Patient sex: F
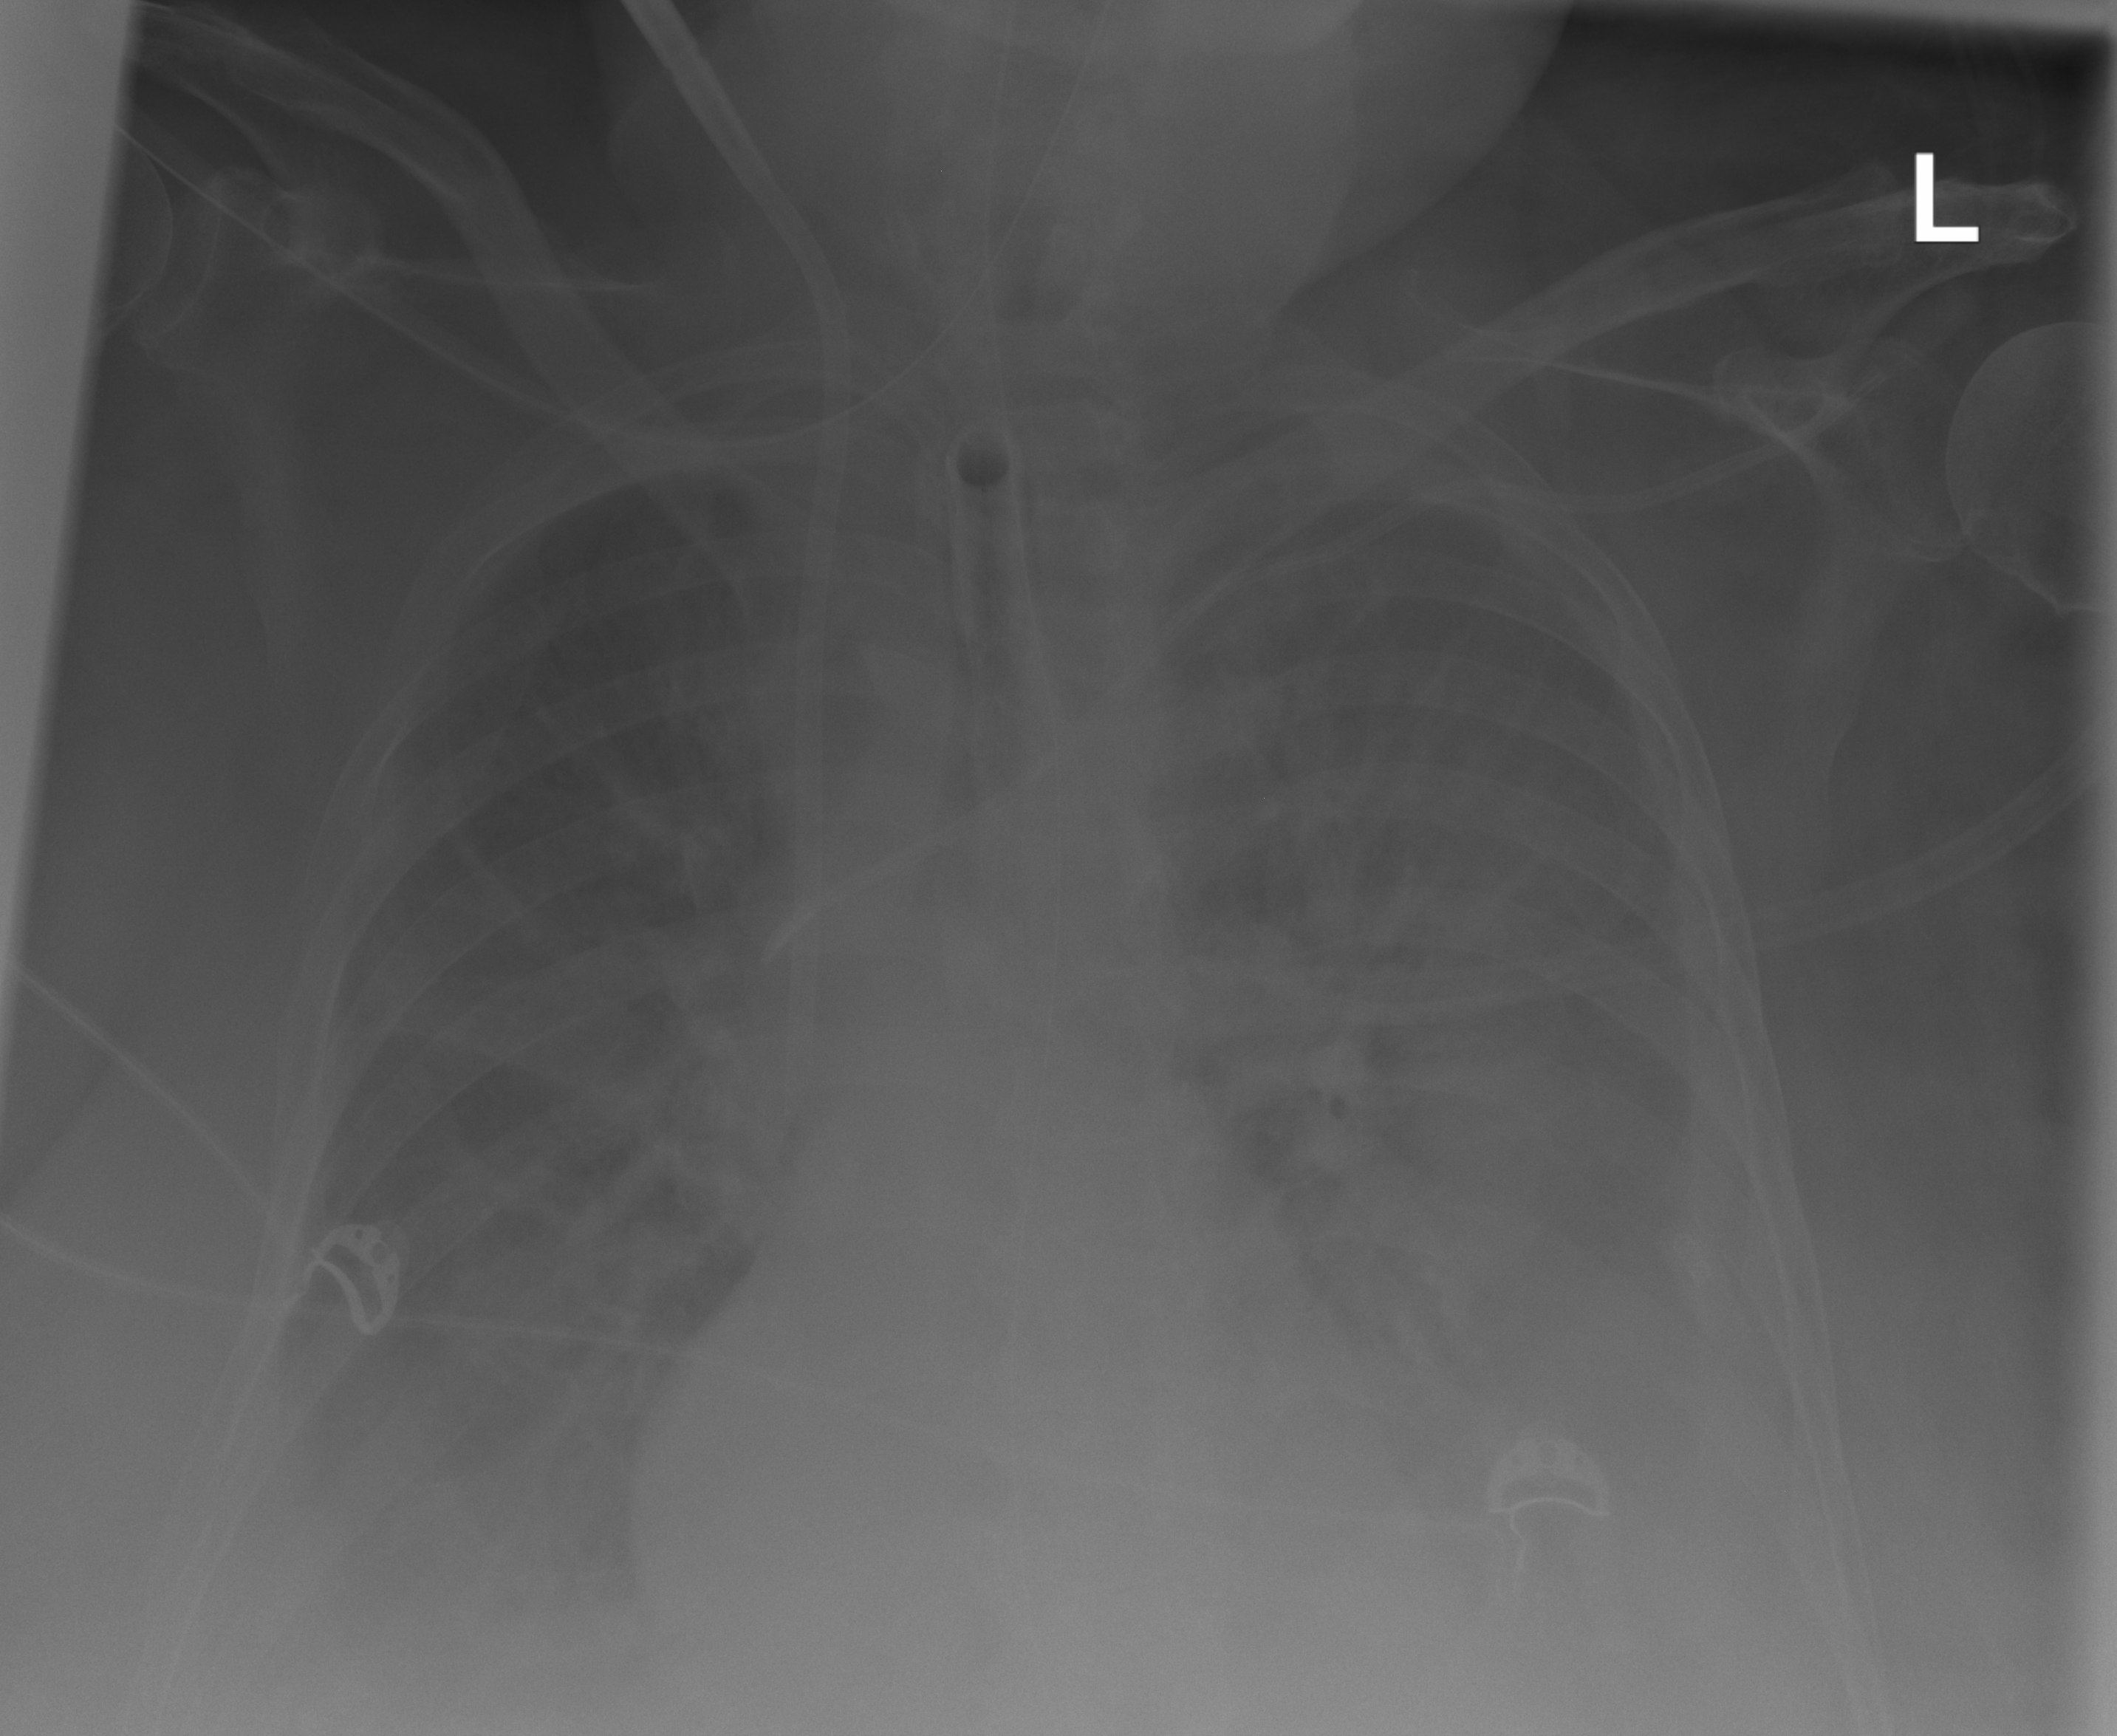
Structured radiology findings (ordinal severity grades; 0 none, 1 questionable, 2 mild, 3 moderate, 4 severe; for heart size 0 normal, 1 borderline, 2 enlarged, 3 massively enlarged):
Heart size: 0
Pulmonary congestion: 0
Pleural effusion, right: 2
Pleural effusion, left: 3
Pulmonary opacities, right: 0
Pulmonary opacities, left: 0
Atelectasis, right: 2
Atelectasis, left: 3